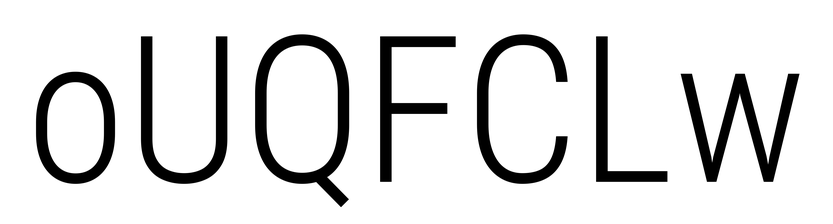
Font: Roboto_Condensed_Light